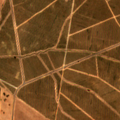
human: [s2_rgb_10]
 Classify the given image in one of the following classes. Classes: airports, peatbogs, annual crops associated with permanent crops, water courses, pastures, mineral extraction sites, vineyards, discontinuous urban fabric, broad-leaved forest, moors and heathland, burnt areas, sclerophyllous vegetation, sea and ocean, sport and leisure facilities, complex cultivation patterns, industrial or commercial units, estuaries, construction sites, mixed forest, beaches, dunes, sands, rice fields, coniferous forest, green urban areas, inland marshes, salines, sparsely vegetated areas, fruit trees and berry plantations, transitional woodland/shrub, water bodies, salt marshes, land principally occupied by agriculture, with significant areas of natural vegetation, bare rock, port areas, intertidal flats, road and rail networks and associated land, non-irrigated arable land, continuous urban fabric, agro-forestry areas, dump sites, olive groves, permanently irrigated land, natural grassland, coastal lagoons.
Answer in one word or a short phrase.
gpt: olive groves, agro-forestry areas, transitional woodland/shrub